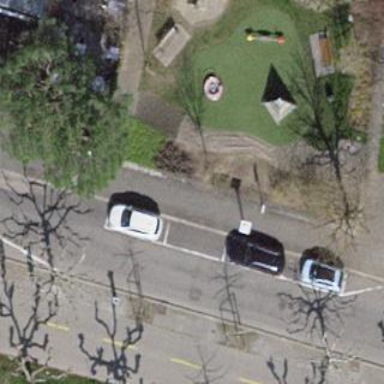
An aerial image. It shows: Playground area for leisure land.